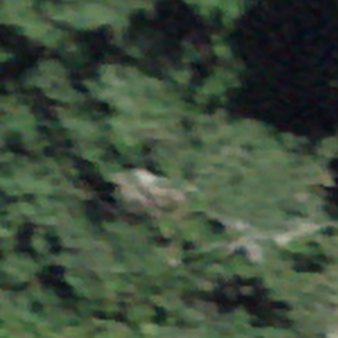
Label: other